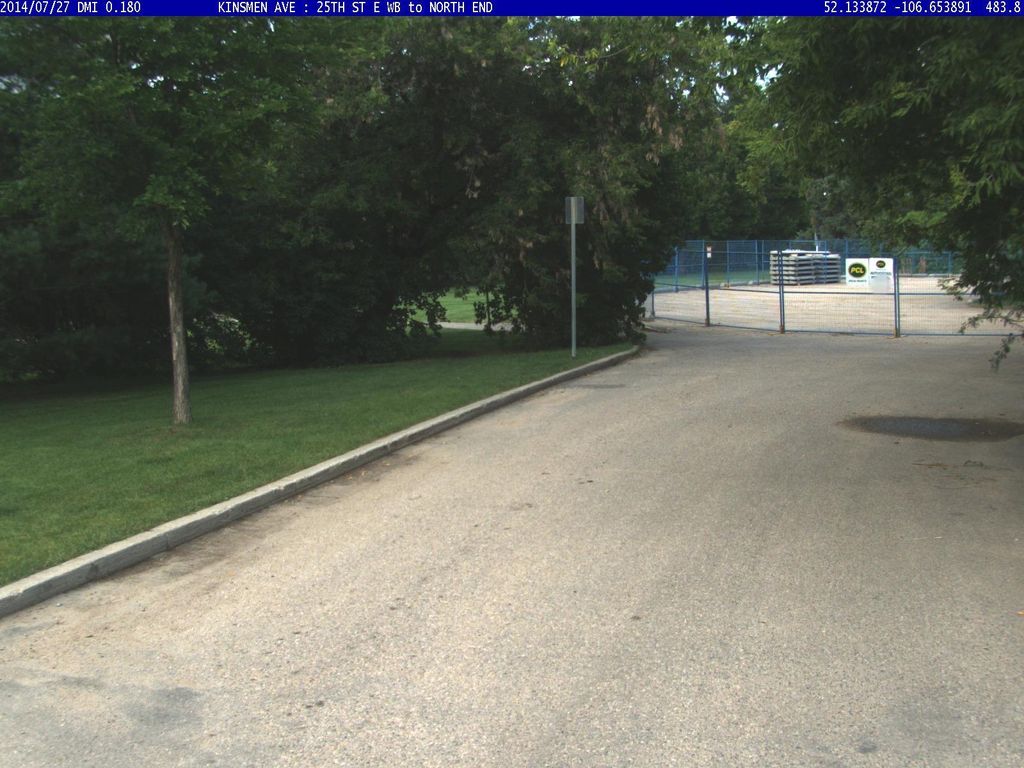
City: saskatoon